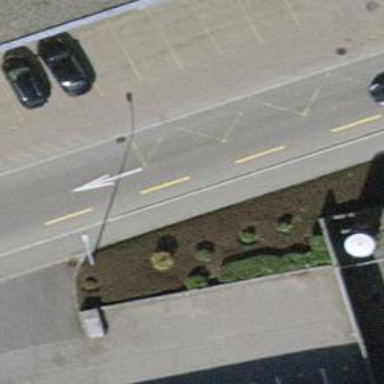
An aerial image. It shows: Public transport stop position.